Interaction volume radius: 5 \u00c5
Interaction volume height: 15 \u00c5
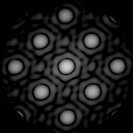
Disorder parameter: 0.04013